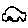
Label: car